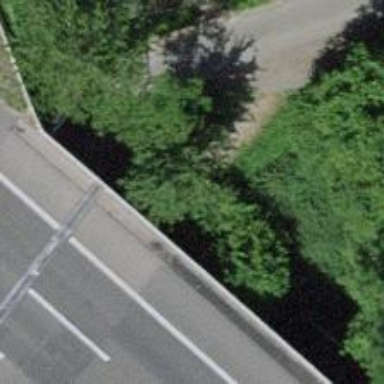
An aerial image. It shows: Road with steps.